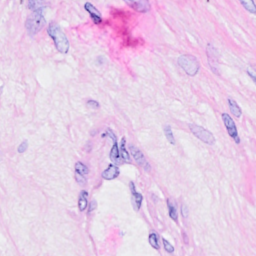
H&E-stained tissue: Breast